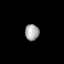
Tissue: lung
Cell type: Epithelial cells
Senescence score: 0.2402
Nuclear area (px): 223
Mean DAPI intensity: 164.933